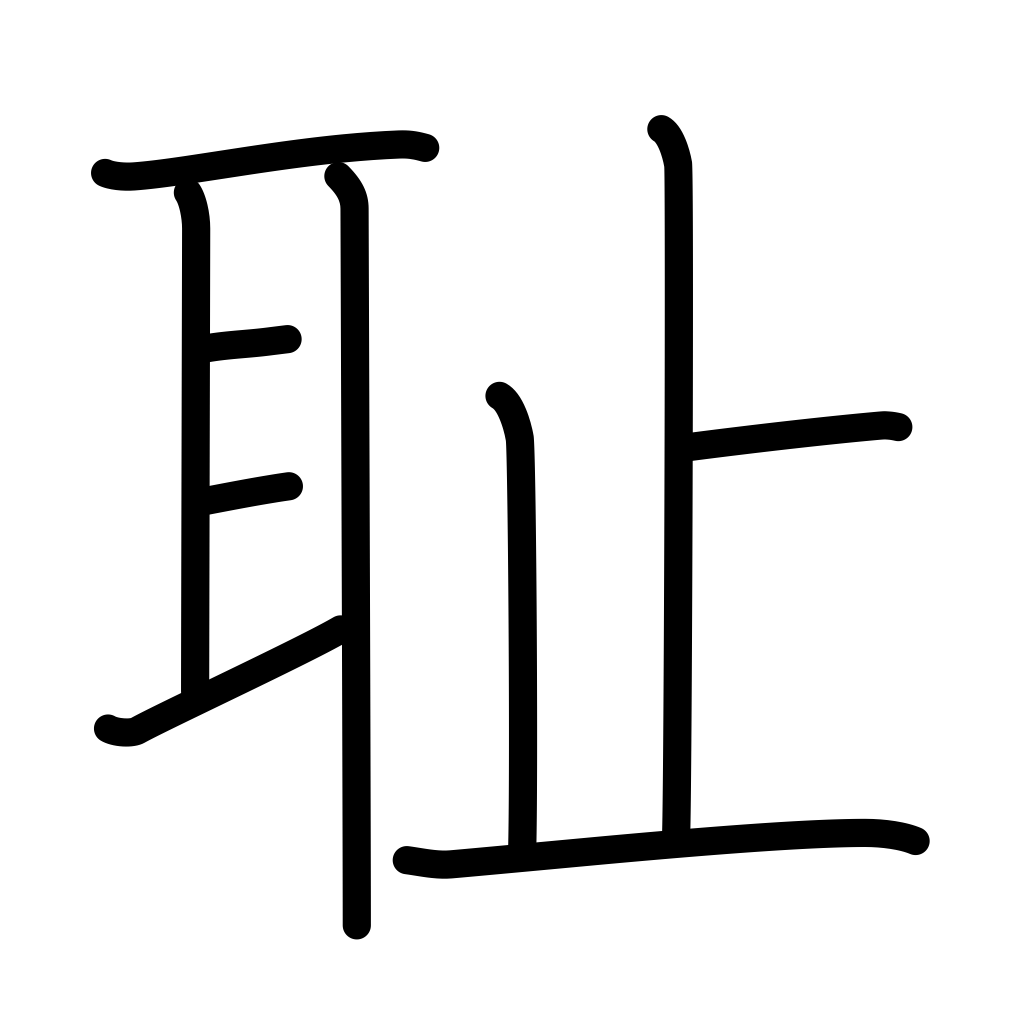
Meaning: shame, humiliation, ashamed